Question: I want to create a grid containing 9 pie charts (3x3) with each chart being scaled according to its size.
Using 'ggplot2' and 'cowplot' I was able to create what I was looking for, but I could not do the scaling.
Am I just overlooking a function or should I use another package?
I also tried grid.arrange from the gridExtra package and ggplot's 'facet_grid' function, but both did not produce what I am looking for.
I also found a similar question (<URL> that used 'facet_grid'.
Unfortunately, this does not work in my case since I am not comparing two variables in respect of all possible outcomes.
So this is my sample code:
'''
#sample data
x <- data.frame(c("group01", "group01", "group02", "group02", "group03", "group03",
"group04", "group04", "group05", "group05", "group06", "group06",
"group07", "group07", "group08", "group08", "group09", "group09"),
c("w","m"),
c(8,8,6,10,26,19,27,85,113,70,161,159,127,197,179,170,1042,1230),
c(1,1,1,1,3,3,7,7,11,11,20,20,20,20,22,22,142,142))
colnames(x) <- c("group", "sex", "data", "scale")
#I have divided the group size by the smallest group (group01, 16 people) in order to receive the scaling-variable.
#Please note that I doubled the values here for simplicity-reasons for both men and women per group (for plot-scaling only one value is needed that I calculate
#seperately in the original data in the plot-scaling part underneath).
#In this example I am also going to use the scaling-variable as indicator of the sequence of the plots.
library(ggplot2)
library(cowplot)
#Then I create 9 pie-charts, each one containing one group and showing the quantity of men vs. women in a very simplistic style
#(only the name of the group showing; color of each sex is explained seperately in the according text)
p1 <- ggplot(x[c(1,2),], aes("", y = data, fill = factor(sex), x$scale[1]))+
geom_bar(width = 4, stat="identity") + coord_polar("y", start = 0, direction = 1)+
ggtitle(label=x$group[1])+
theme_classic()+theme(legend.position = "none")+
theme(axis.title=element_blank(),axis.line=element_blank(),axis.ticks=element_blank(),axis.text=element_blank(),plot.background = element_blank(),
plot.title=element_text(color="black",size=10,face="plain",hjust=0.5))
p2 <- ggplot(x[c(3,4),], aes("", y = data, fill = factor(sex), x$scale[3]))+
geom_bar(width = 4, stat="identity") + coord_polar("y", start = 0, direction = 1)+
ggtitle(label=x$group[3])+
theme_classic()+theme(legend.position = "none")+
theme(axis.title=element_blank(),axis.line=element_blank(),axis.ticks=element_blank(),axis.text=element_blank(),plot.background = element_blank(),
plot.title=element_text(color="black",size=10,face="plain",hjust=0.5))
p3 <- ggplot(x[c(5,6),], aes("", y = data, fill = factor(sex), x$scale[5]))+
geom_bar(width = 4, stat="identity") + coord_polar("y", start = 0, direction = 1)+
ggtitle(label=x$group[5])+
theme_classic()+theme(legend.position = "none")+
theme(axis.title=element_blank(),axis.line=element_blank(),axis.ticks=element_blank(),axis.text=element_blank(),plot.background = element_blank(),
plot.title=element_text(color="black",size=10,face="plain",hjust=0.5))
p4 <- ggplot(x[c(7,8),], aes("", y = data, fill = factor(sex), x$scale[7]))+
geom_bar(width = 4, stat="identity") + coord_polar("y", start = 0, direction = 1)+
ggtitle(label=x$group[7])+
theme_classic()+theme(legend.position = "none")+
theme(axis.title=element_blank(),axis.line=element_blank(),axis.ticks=element_blank(),axis.text=element_blank(),plot.background = element_blank(),
plot.title=element_text(color="black",size=10,face="plain",hjust=0.5))
p5 <- ggplot(x[c(9,10),], aes("", y = data, fill = factor(sex), x$scale[9]))+
geom_bar(width = 4, stat="identity") + coord_polar("y", start = 0, direction = 1)+
ggtitle(label=x$group[9])+
theme_classic()+theme(legend.position = "none")+
theme(axis.title=element_blank(),axis.line=element_blank(),axis.ticks=element_blank(),axis.text=element_blank(),plot.background = element_blank(),
plot.title=element_text(color="black",size=10,face="plain",hjust=0.5))
p6 <- ggplot(x[c(11,12),], aes("", y = data, fill = factor(sex), x$scale[11]))+
geom_bar(width = 4, stat="identity") + coord_polar("y", start = 0, direction = 1)+
ggtitle(label=x$group[11])+
theme_classic()+theme(legend.position = "none")+
theme(axis.title=element_blank(),axis.line=element_blank(),axis.ticks=element_blank(),axis.text=element_blank(),plot.background = element_blank(),
plot.title=element_text(color="black",size=10,face="plain",hjust=0.5))
p7 <- ggplot(x[c(13,14),], aes("", y = data, fill = factor(sex), x$scale[13]))+
geom_bar(width = 4, stat="identity") + coord_polar("y", start = 0, direction = 1)+
ggtitle(label=x$group[13])+
theme_classic()+theme(legend.position = "none")+
theme(axis.title=element_blank(),axis.line=element_blank(),axis.ticks=element_blank(),axis.text=element_blank(),plot.background = element_blank(),
plot.title=element_text(color="black",size=10,face="plain",hjust=0.5))
p8 <- ggplot(x[c(15,16),], aes("", y = data, fill = factor(sex), x$scale[15]))+
geom_bar(width = 4, stat="identity") + coord_polar("y", start = 0, direction = 1)+
ggtitle(label=x$group[15])+
theme_classic()+theme(legend.position = "none")+
theme(axis.title=element_blank(),axis.line=element_blank(),axis.ticks=element_blank(),axis.text=element_blank(),plot.background = element_blank(),
plot.title=element_text(color="black",size=10,face="plain",hjust=0.5))
p9 <- ggplot(x[c(17,18),], aes("", y = data, fill = factor(sex), x$scale[17]))+
geom_bar(width = 4, stat="identity") + coord_polar("y", start = 0, direction = 1)+
ggtitle(label=x$group[17])+
theme_classic()+theme(legend.position = "none")+
theme(axis.title=element_blank(),axis.line=element_blank(),axis.ticks=element_blank(),axis.text=element_blank(),plot.background = element_blank(),
plot.title=element_text(color="black",size=10,face="plain",hjust=0.5))
#Using cowplot, I create a grid that contains my plots
plot_grid(p1,p2,p3,p4,p5,p6,p7,p8,p9, align = "h", ncol = 3, nrow = 3)
#But now I want to scale the size of the plots according to their real group size (e.g.
#group01 with 16 people vs. group09 with more than 2000 people)
#In this context, ggplot's facet_grid function produces similar results of what I want to get,
#but since it looks at the data as a whole instead of separating groups from each other, it does not show
#complete pie charts per group
#So is there a possibility to scale each of the 9 charts according to their group size?
'''
This is what 'plot_grid' produces:
<URL>
Using the 'rel_widths' argument I could only adjust the scaling, but was not able to maintain the 3x3 grid.
'''
plot_grid(p1,p2,p3,p4,p5,p6,p7,p8,p9,
align="h",ncol=(nrow(x)/2),
rel_widths = c(x$scale[1],
x$scale[3],
x$scale[5],
x$scale[7],
x$scale[9],
x$scale[11],
x$scale[13],
x$scale[15],
x$scale[17]))
'''
This is what adjusting rel_widths does:

In conclusion, what I need is a mixture of both: scaled pie-charts in a grid.
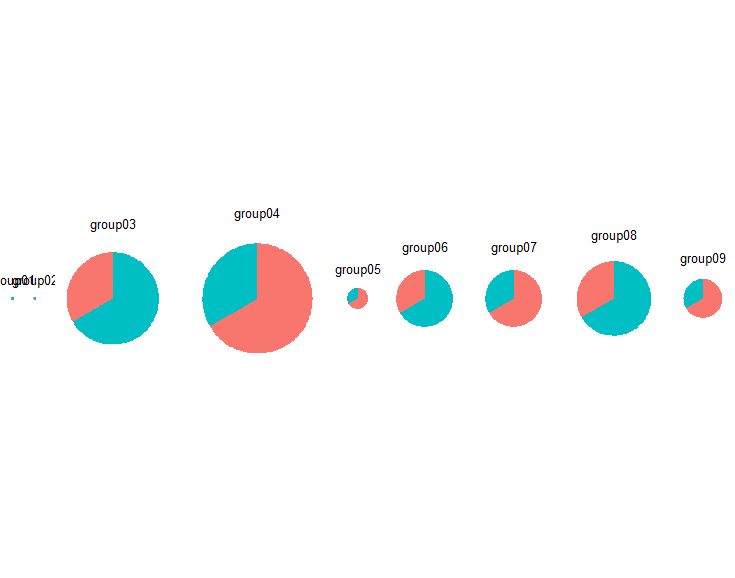
Answer: What about this ?
'''
x$scale <- as.numeric(x$scale)
x$data <- as.numeric(x$data)
x$group <- factor(x$group, levels=levels(x$group)[order(x$scale[seq(1,nrow(x),2)])])
ggplot(x, aes(x=scale/2, y = data, fill = factor(sex), width=scale))+
geom_bar(position="fill", stat="identity") + coord_polar("y")+
facet_wrap( ~ group, nrow=3) +
theme_classic()+theme(legend.position = "none")+
theme(axis.title=element_blank(), axis.line=element_blank(),
axis.ticks=element_blank(), axis.text=element_blank(),
plot.background = element_blank(),
plot.title=element_text(color="black",size=10,face="plain",hjust=0.5),
strip.background = element_blank(),
strip.text.x = element_text(color = "transparent") )
'''
<URL>